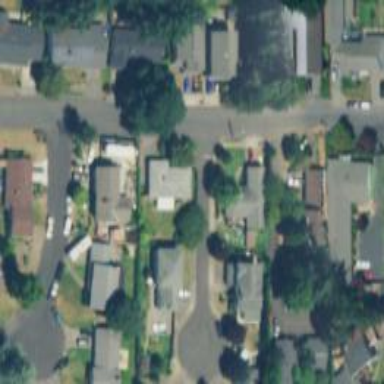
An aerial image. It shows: Residential road with sidewalk on the left side.